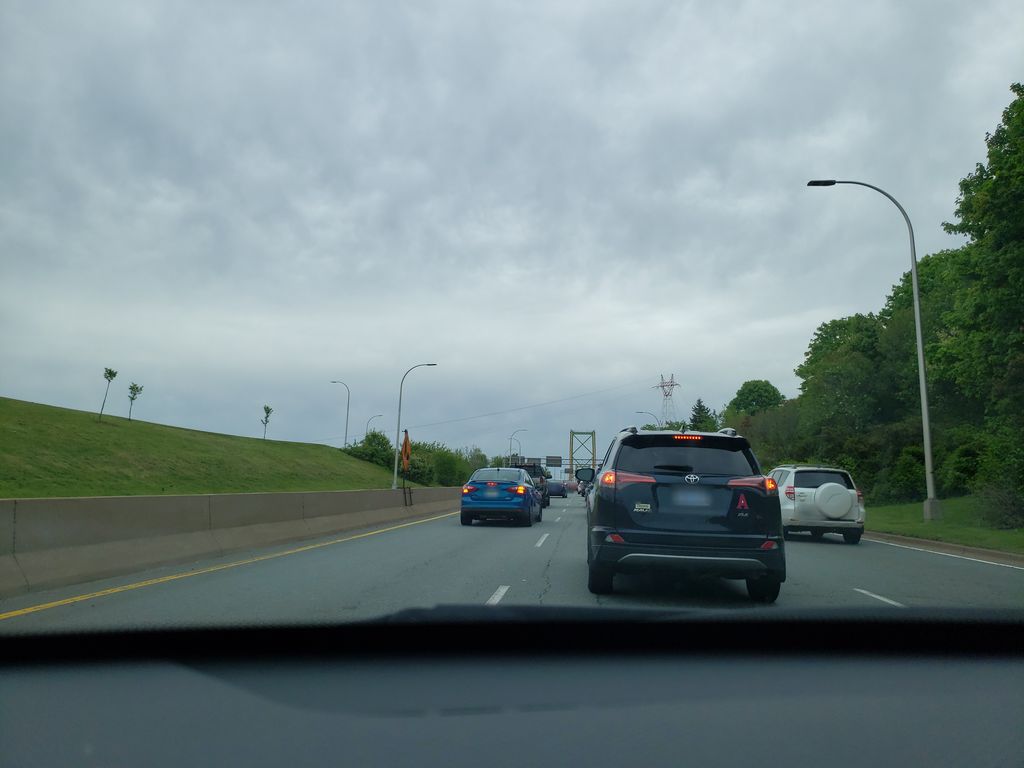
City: halifax